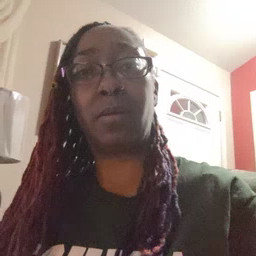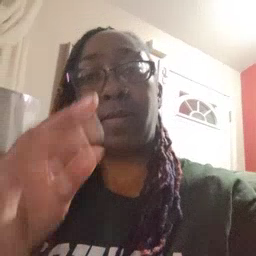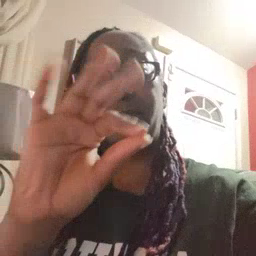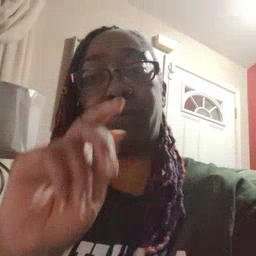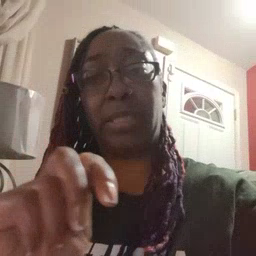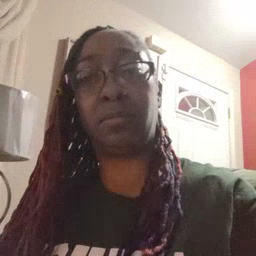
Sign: feet